Question: Sorry for what is probably a rather basic question, but I can't find the answer...
I downloaded a project from github, and I'm having trouble setting it up. I have virtually nill experience using code repositories. The project is is flagged as an android library project, and has two sets of source folders and resource folders buried in sub directories. Each src folder is dependent on its own resource folder.
You can see the project layout in the pic below.
Android gives me error that there are no "src" or "res" folders in the main directory. I tried using "build path > use as source folder" options to make android recognize them, but this leads to errors about not being able to find the resource folders.
How am I suppose to set this up?

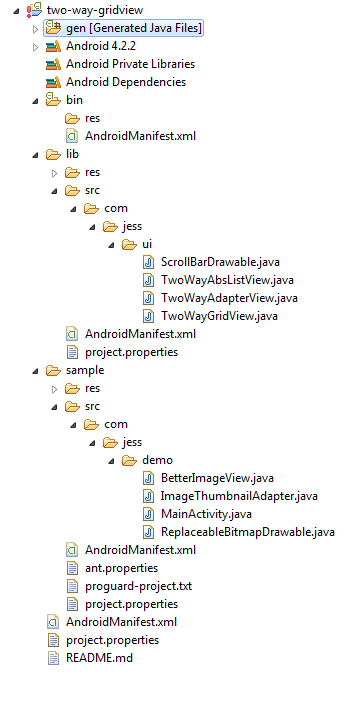
Answer: I have used that library before. the problem you are facing is due to wrongly importing the whole repository as 1 project.
it is actually 2 separate projects:
1. two-way-gridview. this is the library project. you should import this subfolder on its' own.
2. sample. this is a sample project with examples how to use two-way-grid correctly.
you need to import both separately for it to work.